Field crop: maize
Growth stage: 2
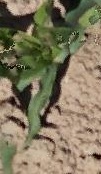
Species: maize